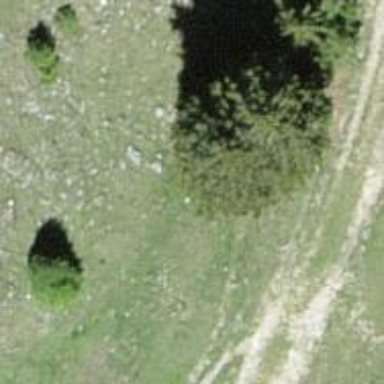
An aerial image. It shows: Needle-leaved tree in its natural environment.